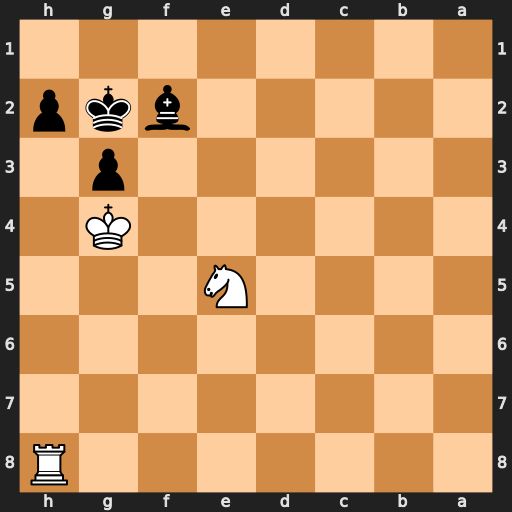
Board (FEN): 7R/8/8/4N3/6K1/6p1/5bkp/8
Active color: b
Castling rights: -
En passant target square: -
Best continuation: Bd4 Rh7 Bxe5